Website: lowes
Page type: order-tracking
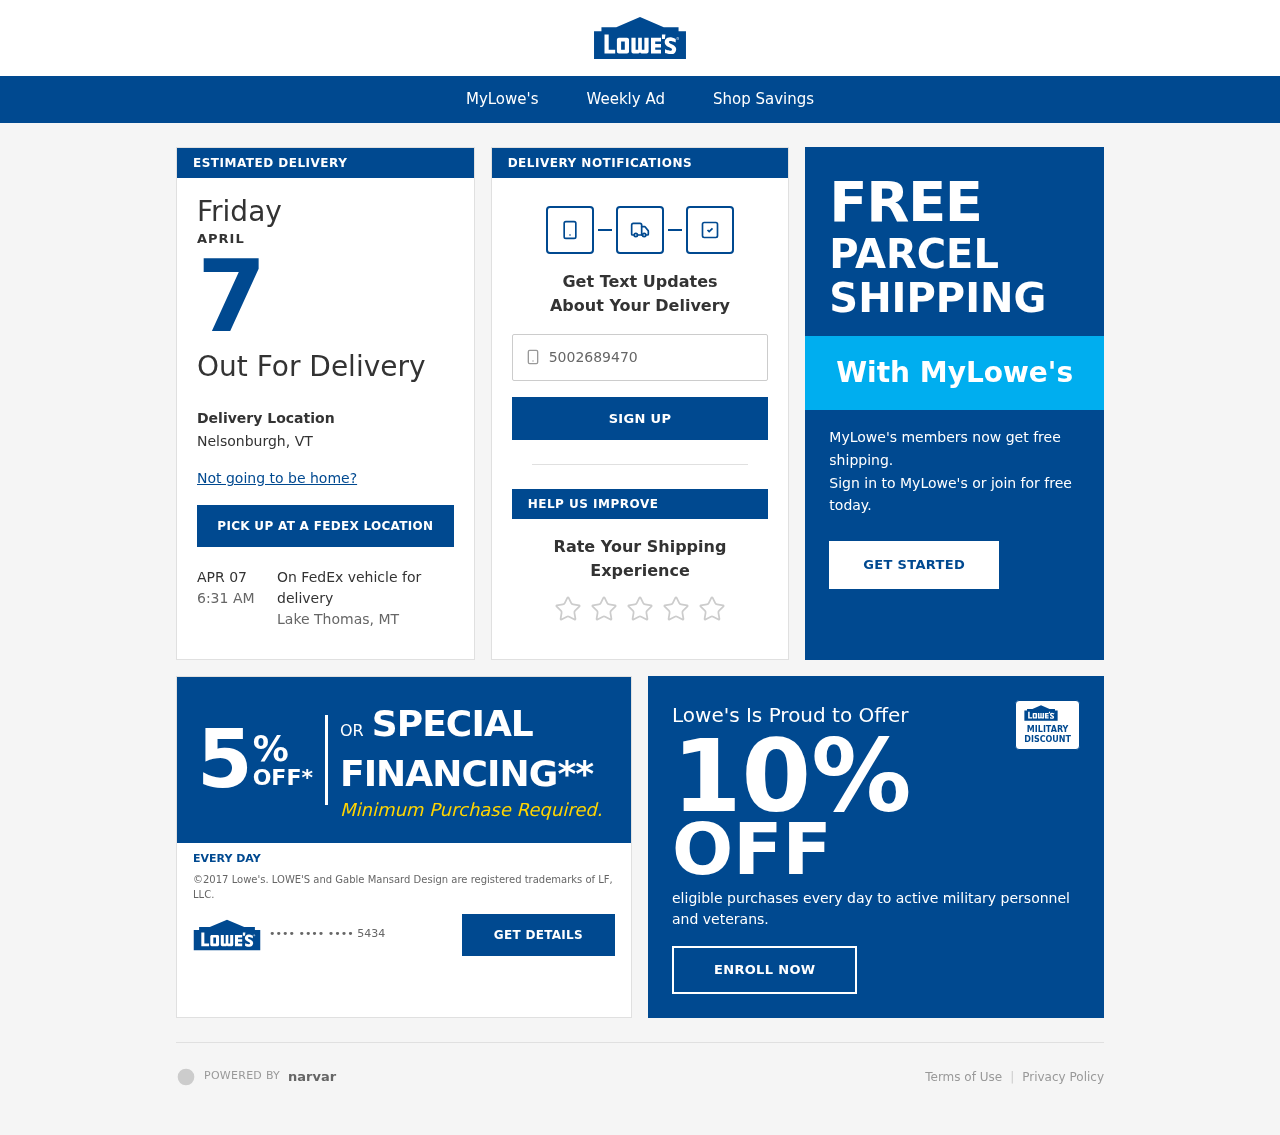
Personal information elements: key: PII_CARD_LAST4
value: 5434
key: PII_PHONE
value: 5002689470
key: PII_CITY_STATE
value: Nelsonburgh, VT
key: PII_CITY_STATE2
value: Lake Thomas, MT
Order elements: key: ORDER_DELIVERY_DATE
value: APRIL
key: ORDER_DELIVERY_DATE
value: APR 07
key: ORDER_DELIVERY_DATE
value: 6:31 AM
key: ORDER_DELIVERY_DATE
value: Friday
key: ORDER_DELIVERY_DATE
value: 7